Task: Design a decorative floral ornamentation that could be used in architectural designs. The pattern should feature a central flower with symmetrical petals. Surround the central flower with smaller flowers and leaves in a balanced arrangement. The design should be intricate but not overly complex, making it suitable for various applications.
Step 198:
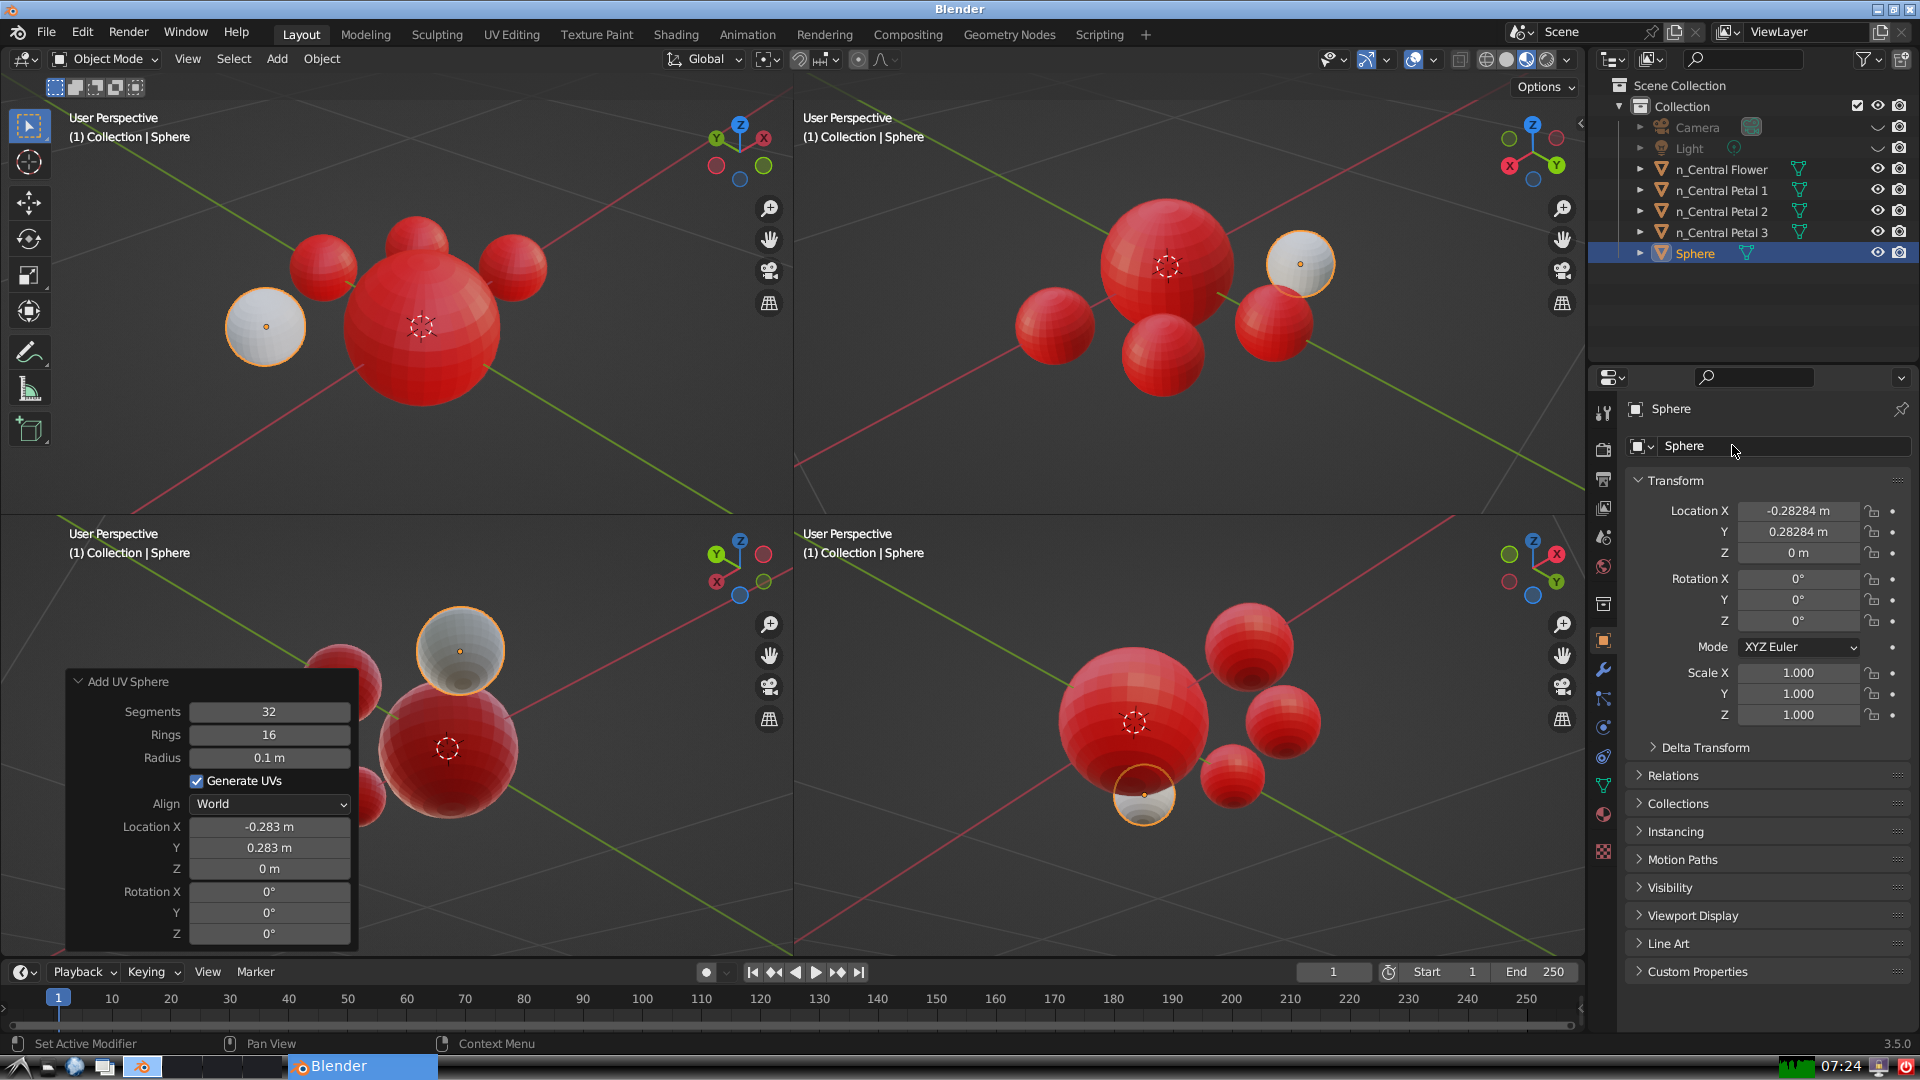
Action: click: no